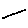
Label: line